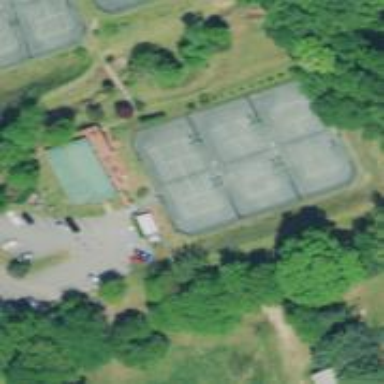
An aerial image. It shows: Tennis court on pitch.